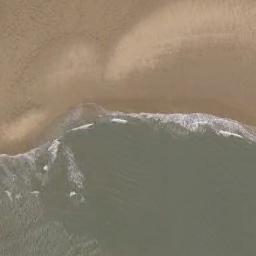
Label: beach